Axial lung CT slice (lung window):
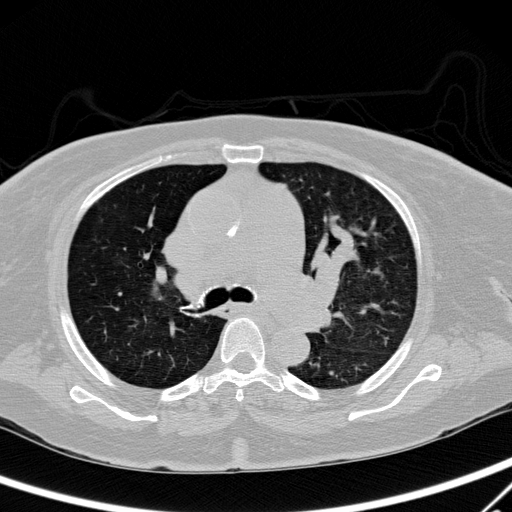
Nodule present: no